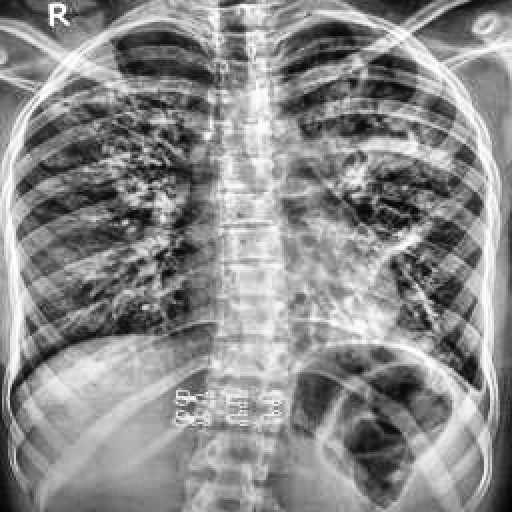
Finding: TUBERCULOSIS